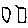
Label: square